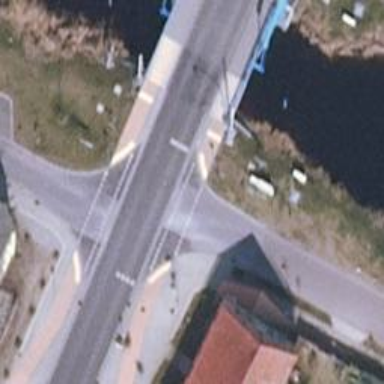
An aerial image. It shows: Secondary road with asphalt surface that features movable drawbridge.